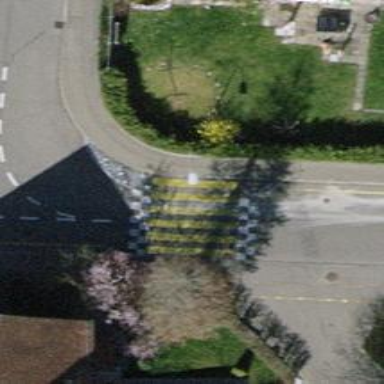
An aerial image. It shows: Crossing road with traffic calming table.